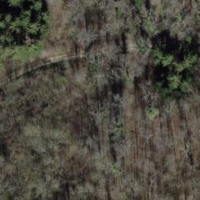
EUNIS habitat code: 41
Species observed at this site:
Lamium galeobdolon